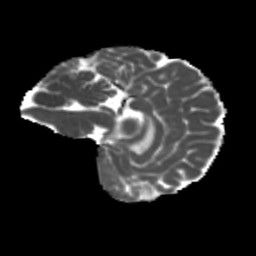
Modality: MD
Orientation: sagittal
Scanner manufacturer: siemens
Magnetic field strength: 3 T
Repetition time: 4 s
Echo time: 0.0594 s